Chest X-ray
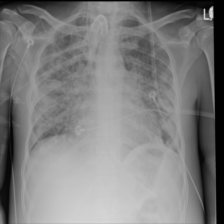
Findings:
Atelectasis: negative
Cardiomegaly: negative
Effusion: negative
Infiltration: positive
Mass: negative
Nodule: positive
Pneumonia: negative
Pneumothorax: negative
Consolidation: negative
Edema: negative
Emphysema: negative
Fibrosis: negative
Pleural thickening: negative
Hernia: negative